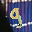
Label: 9